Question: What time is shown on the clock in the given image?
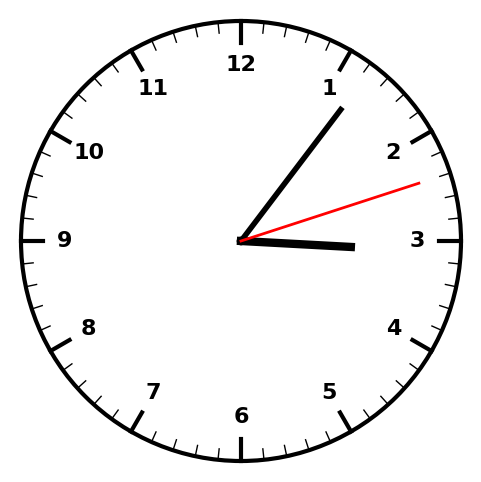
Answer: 03:06:12